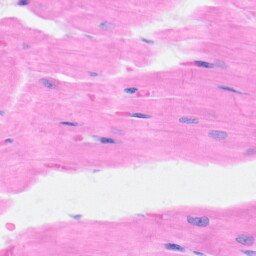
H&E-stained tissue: Heart